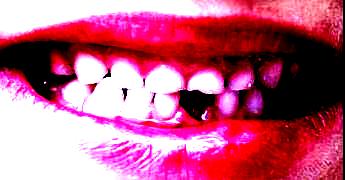
Condition: hypodontia